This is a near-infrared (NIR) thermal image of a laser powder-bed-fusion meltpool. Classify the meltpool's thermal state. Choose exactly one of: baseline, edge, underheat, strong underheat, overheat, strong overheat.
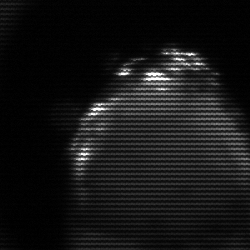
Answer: edge